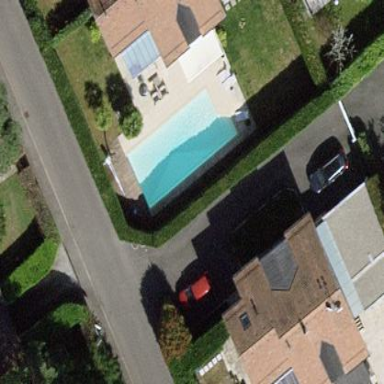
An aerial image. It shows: Swimming pool located in leisure land.